Interaction volume radius: 5 \u00c5
Interaction volume height: 10 \u00c5
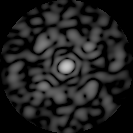
Disorder parameter: 0.6737